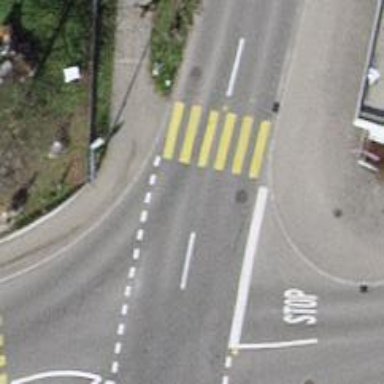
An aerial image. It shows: Uncontrolled road crossing.